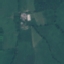
Land use / land cover: Pasture